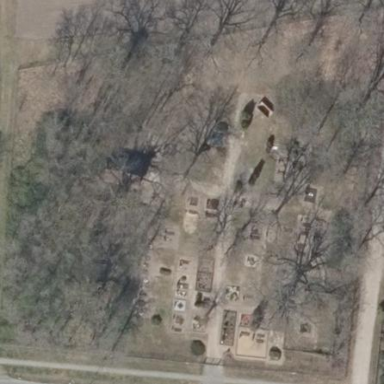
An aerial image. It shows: Cemetery.